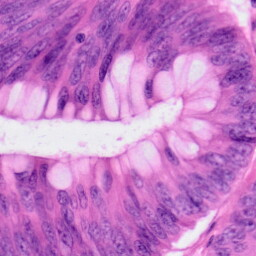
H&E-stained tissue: Colon